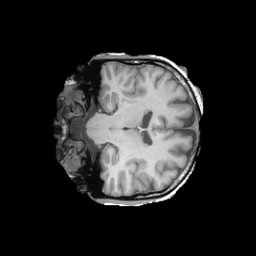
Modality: T1w
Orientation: coronal
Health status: ill
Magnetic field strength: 3 T